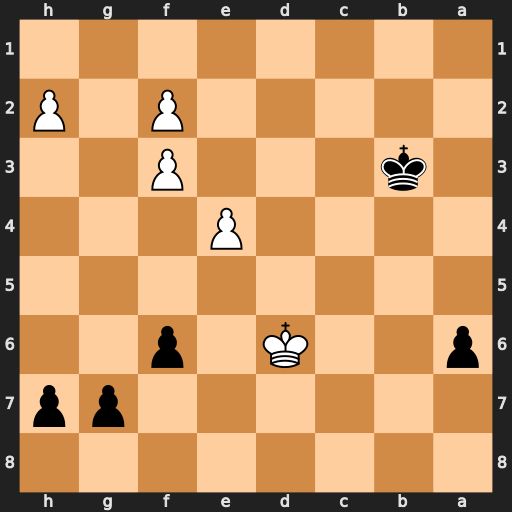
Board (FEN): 8/6pp/p2K1p2/8/4P3/1k3P2/5P1P/8
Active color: b
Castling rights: -
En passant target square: -
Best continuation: g5 Ke6 a5 Kxf6 a4 e5 a3